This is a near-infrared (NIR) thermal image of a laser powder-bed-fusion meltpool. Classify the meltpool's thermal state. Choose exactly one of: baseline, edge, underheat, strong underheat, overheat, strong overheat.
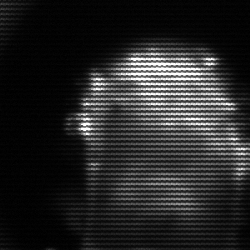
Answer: baseline